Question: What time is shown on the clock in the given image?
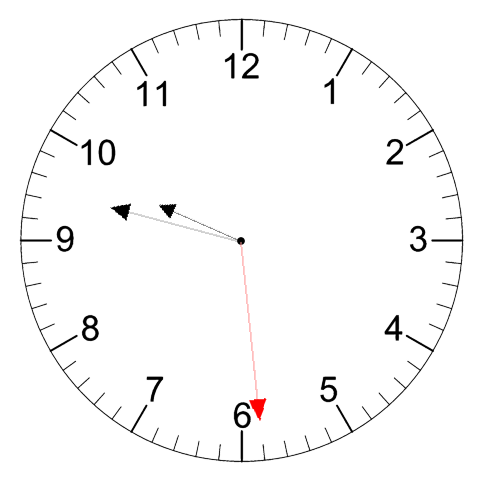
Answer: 09:47:29